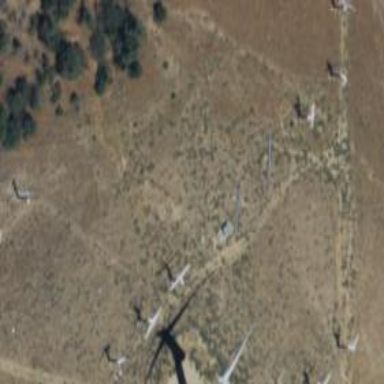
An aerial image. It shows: Wind turbine power generator.